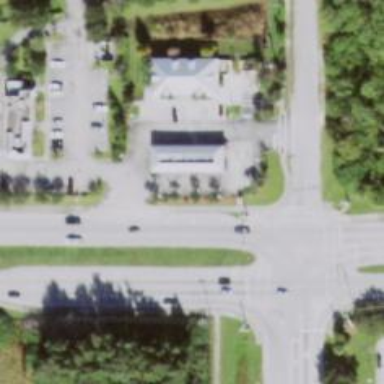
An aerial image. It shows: Marked road crossing.